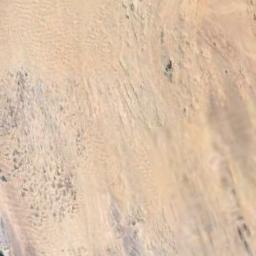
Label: desert